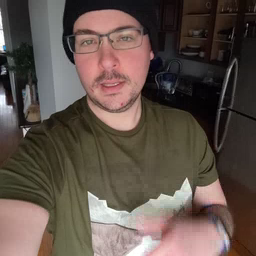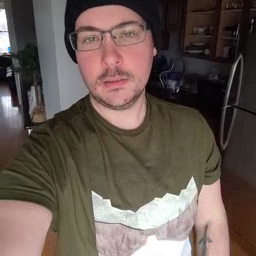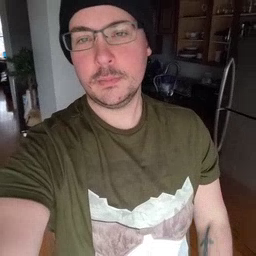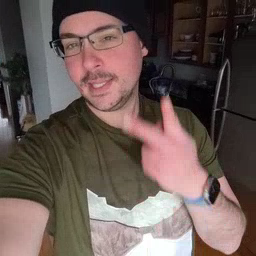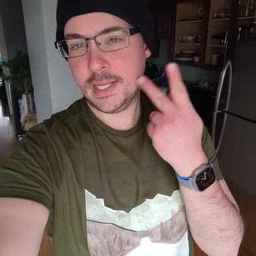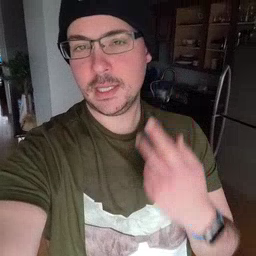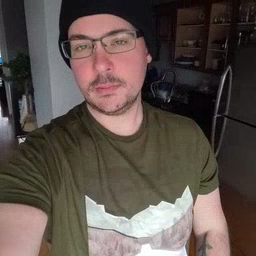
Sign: kitty